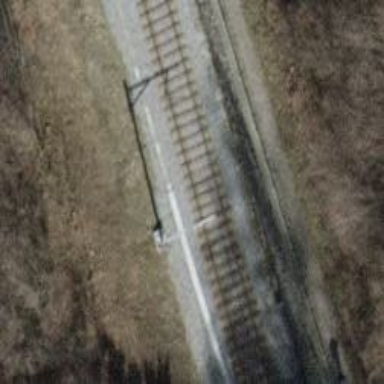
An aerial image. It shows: Railway with electrified contact lines.